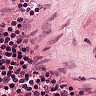
Metastatic tissue present: no